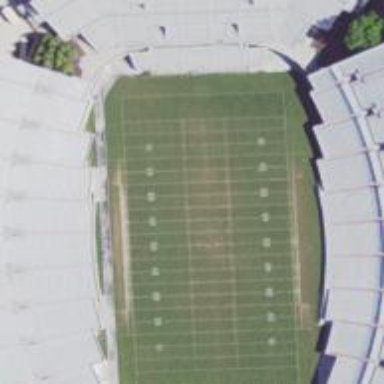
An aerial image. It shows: American football pitch.